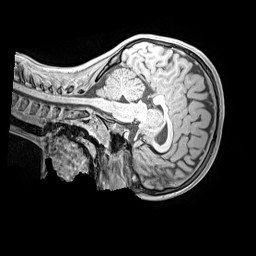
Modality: MP2RAGE
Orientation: sagittal
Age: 9
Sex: female
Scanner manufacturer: siemens
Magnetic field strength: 3 T
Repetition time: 4 s
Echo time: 0.00299 s